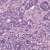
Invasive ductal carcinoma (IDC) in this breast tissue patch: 1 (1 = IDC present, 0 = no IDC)